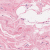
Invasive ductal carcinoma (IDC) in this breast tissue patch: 0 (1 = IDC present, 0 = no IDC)